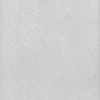
Label: dusty